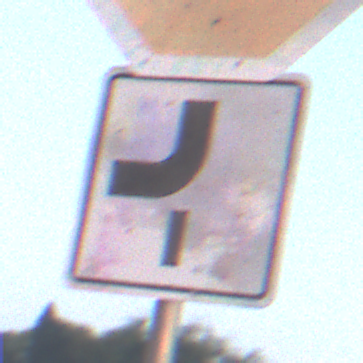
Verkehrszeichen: VerlaufVorfahrtsstrasse7
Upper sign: Stop
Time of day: SunriseSunset
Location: Outdoor (Urban)
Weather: Clear
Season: NotSpecified
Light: Natural